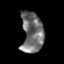
Tissue: prostate
Cell type: Epithelial cells
Senescence score: 0.2928
Nuclear area (px): 872
Mean DAPI intensity: 112.4